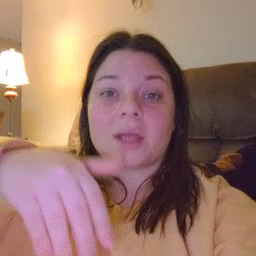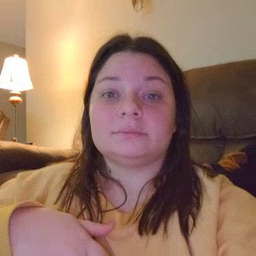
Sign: night